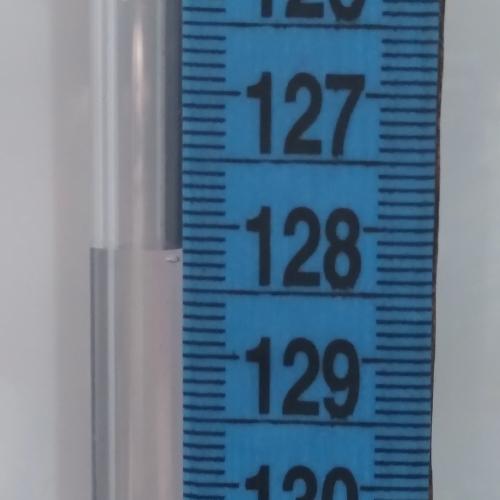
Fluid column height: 128.2 cm